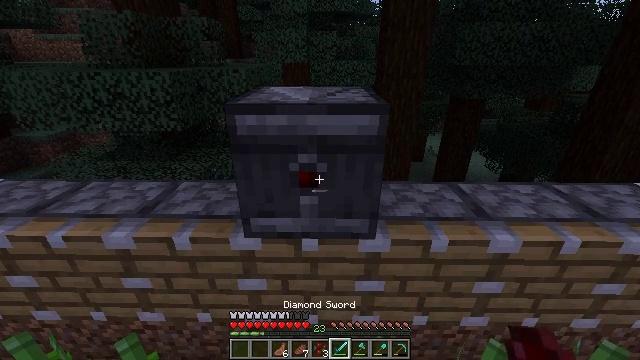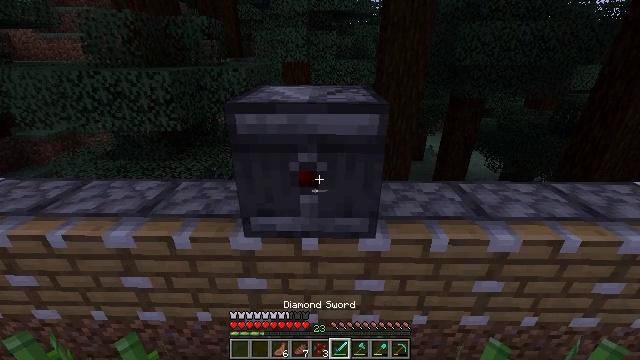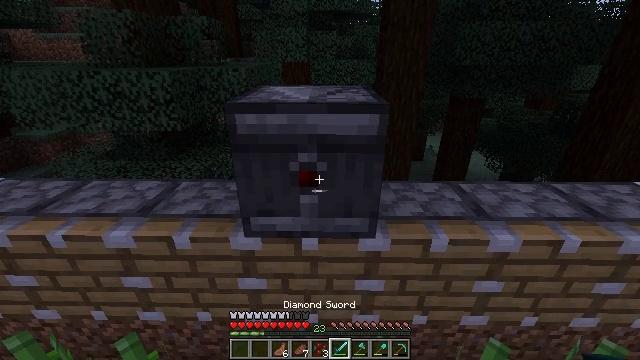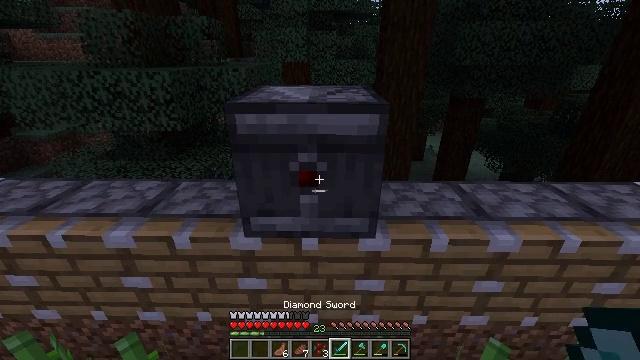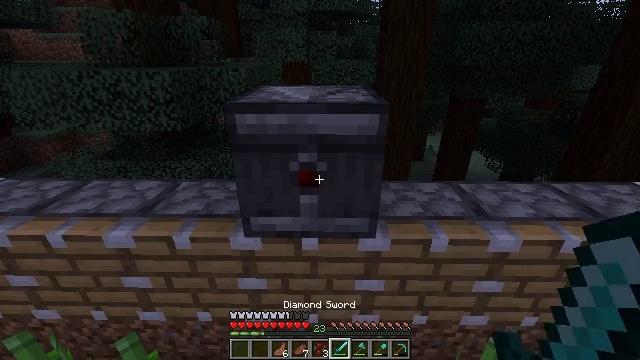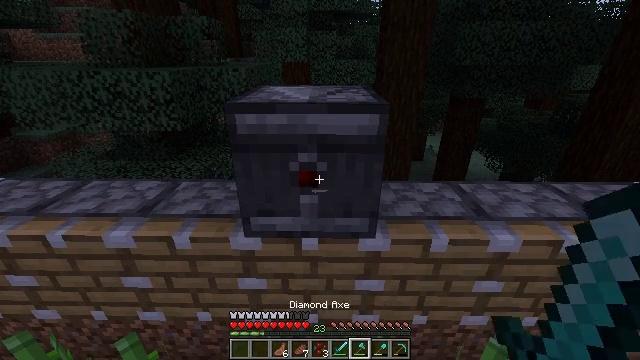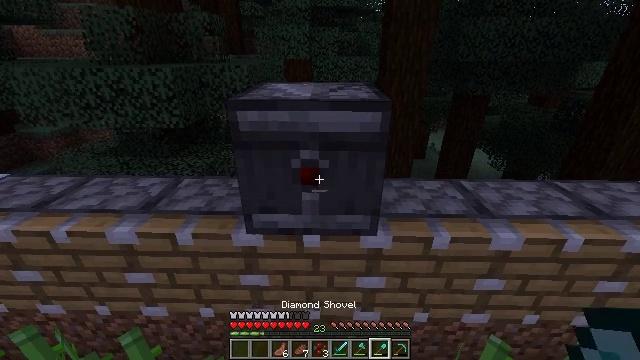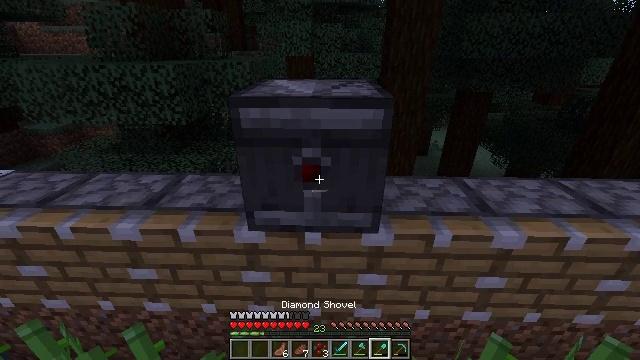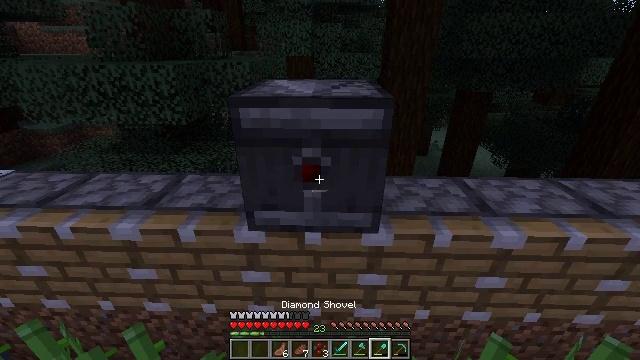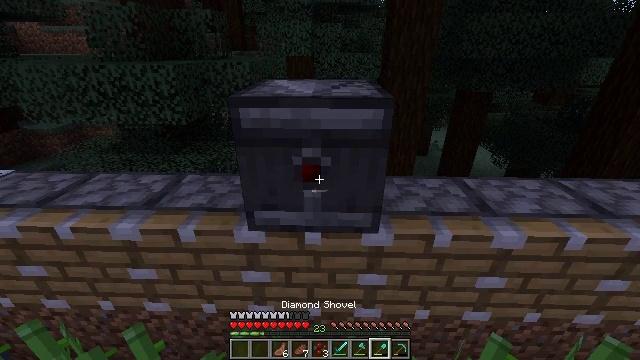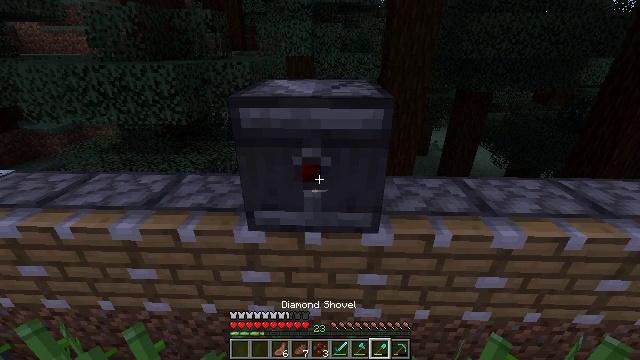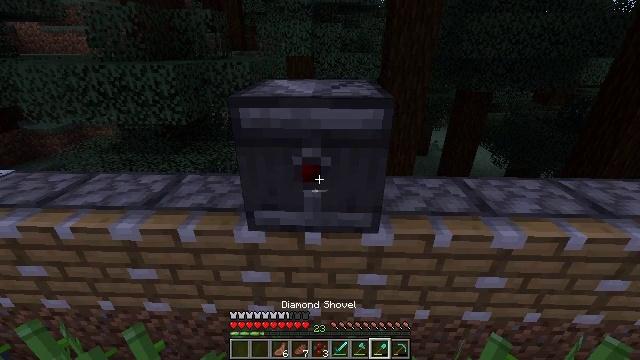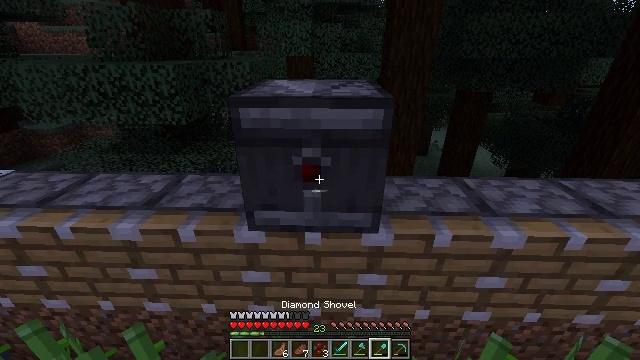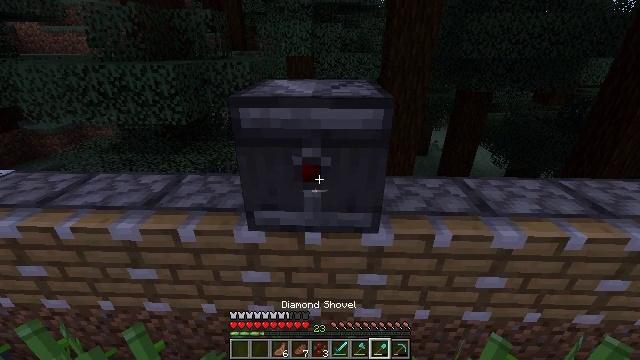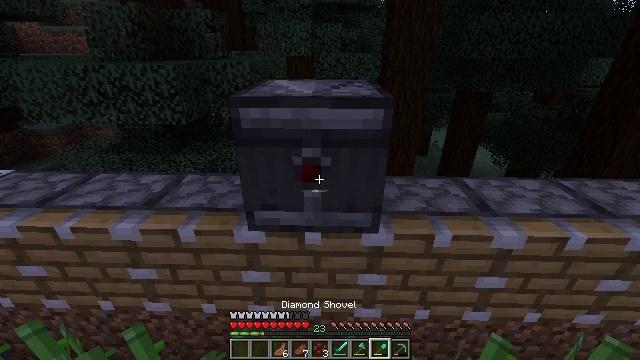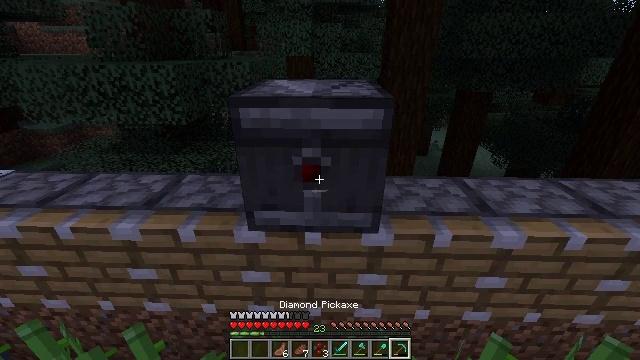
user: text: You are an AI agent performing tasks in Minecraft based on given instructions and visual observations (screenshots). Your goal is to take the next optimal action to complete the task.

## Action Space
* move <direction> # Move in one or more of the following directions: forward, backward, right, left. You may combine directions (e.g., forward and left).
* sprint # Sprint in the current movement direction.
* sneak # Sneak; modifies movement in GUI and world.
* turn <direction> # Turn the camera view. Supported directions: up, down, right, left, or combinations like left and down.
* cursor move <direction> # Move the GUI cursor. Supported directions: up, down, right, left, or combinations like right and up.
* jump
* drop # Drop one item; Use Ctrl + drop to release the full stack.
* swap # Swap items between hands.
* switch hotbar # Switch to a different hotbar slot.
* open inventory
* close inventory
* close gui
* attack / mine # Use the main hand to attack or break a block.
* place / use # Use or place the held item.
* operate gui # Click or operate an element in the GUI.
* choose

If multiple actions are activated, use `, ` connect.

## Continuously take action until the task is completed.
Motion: motion action
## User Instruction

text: Mine the observer block.
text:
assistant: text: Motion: sneak
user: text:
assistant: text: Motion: sneak
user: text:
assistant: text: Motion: sneak
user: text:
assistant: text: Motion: sneak
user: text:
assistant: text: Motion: sneak
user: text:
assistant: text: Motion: sneak
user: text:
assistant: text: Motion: sneak
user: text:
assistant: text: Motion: sneak
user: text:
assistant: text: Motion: sneak
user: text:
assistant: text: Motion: sneak
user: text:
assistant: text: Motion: sneak
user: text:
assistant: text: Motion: sneak
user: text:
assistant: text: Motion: sneak
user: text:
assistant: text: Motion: sneak
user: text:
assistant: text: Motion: sneak
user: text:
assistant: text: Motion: sneak
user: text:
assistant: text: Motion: sneak
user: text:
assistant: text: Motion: sneak
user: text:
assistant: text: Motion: sneak
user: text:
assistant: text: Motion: sneak
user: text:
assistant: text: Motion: sneak
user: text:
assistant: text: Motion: sneak
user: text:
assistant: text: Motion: sneak
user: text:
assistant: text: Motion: sneak
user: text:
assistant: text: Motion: sneak
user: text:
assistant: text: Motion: sneak
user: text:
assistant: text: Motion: sneak, attack / mine
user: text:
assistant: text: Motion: sneak, attack / mine
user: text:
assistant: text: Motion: sneak, attack / mine
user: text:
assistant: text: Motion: sneak, attack / mine